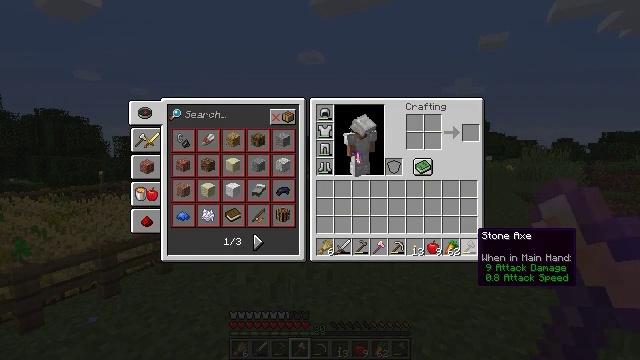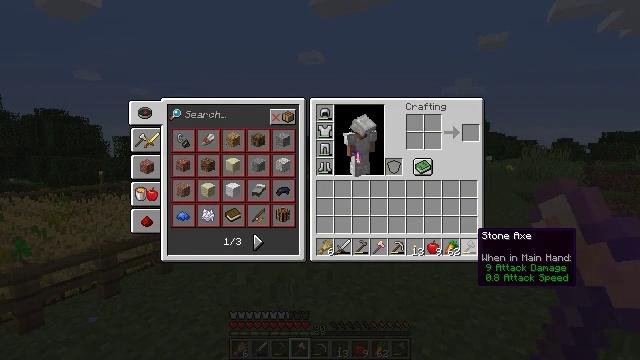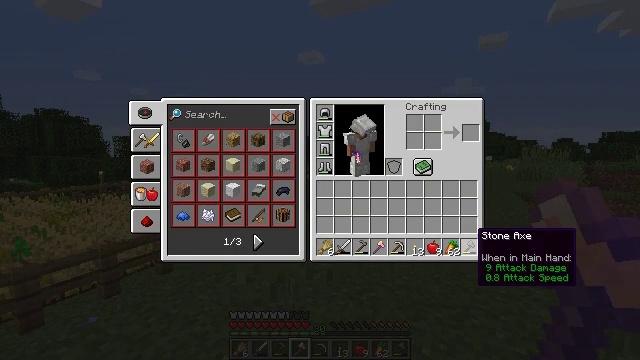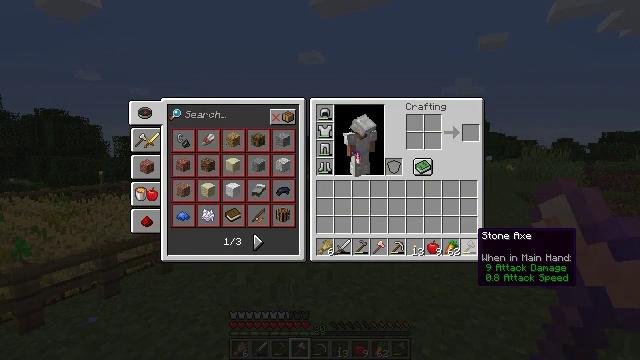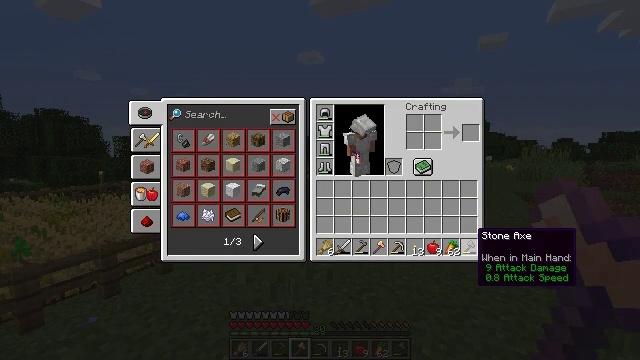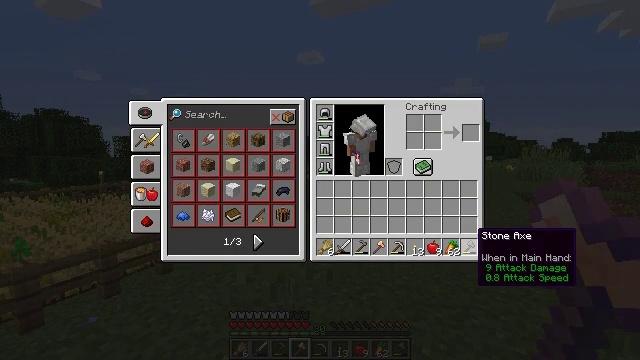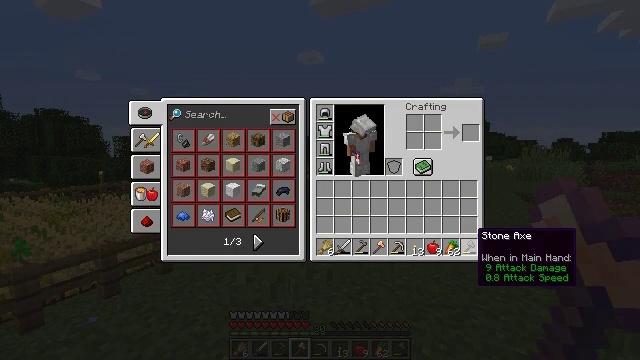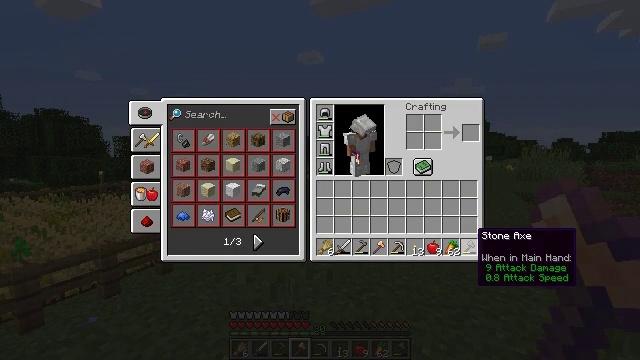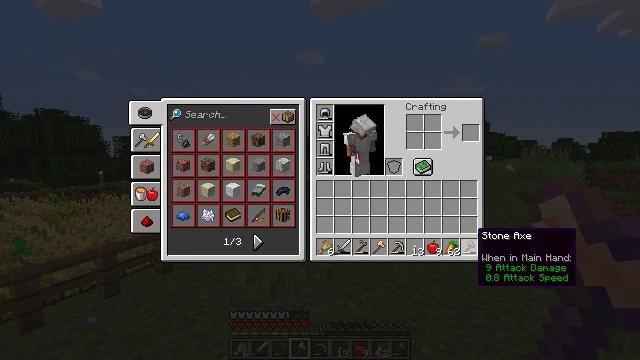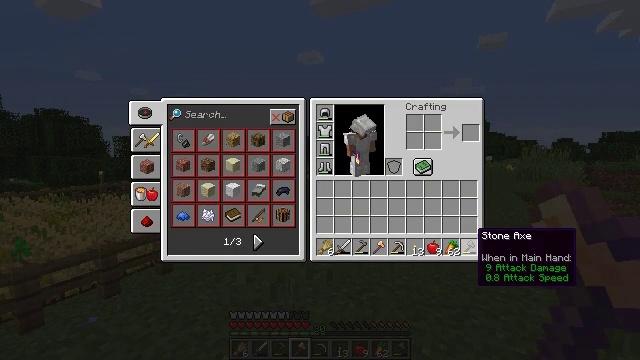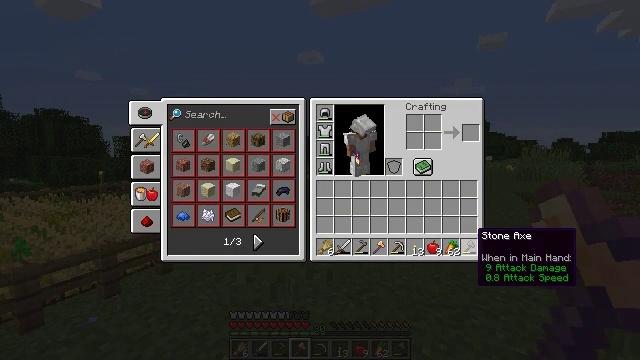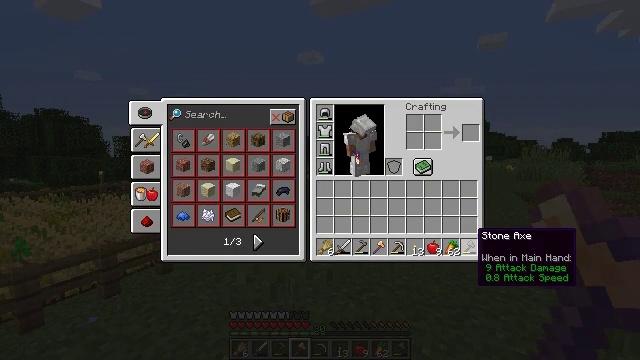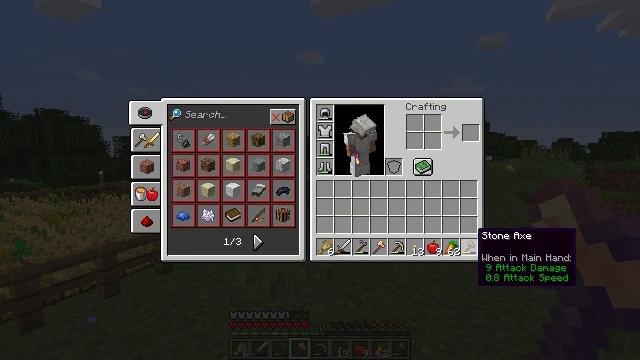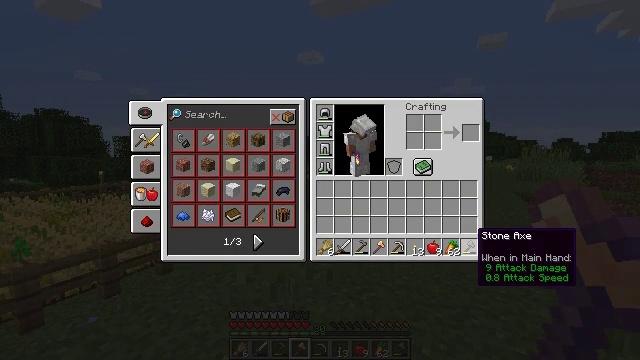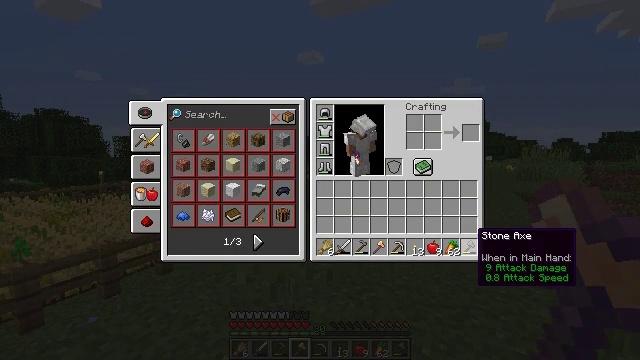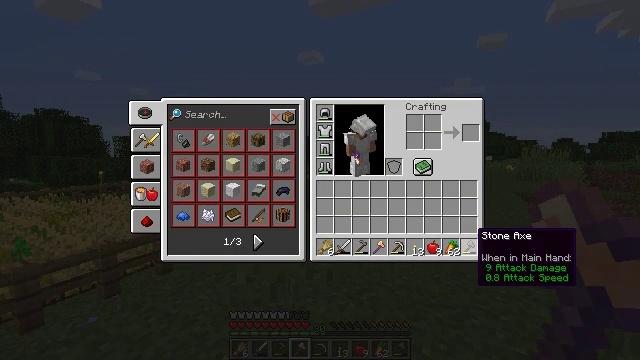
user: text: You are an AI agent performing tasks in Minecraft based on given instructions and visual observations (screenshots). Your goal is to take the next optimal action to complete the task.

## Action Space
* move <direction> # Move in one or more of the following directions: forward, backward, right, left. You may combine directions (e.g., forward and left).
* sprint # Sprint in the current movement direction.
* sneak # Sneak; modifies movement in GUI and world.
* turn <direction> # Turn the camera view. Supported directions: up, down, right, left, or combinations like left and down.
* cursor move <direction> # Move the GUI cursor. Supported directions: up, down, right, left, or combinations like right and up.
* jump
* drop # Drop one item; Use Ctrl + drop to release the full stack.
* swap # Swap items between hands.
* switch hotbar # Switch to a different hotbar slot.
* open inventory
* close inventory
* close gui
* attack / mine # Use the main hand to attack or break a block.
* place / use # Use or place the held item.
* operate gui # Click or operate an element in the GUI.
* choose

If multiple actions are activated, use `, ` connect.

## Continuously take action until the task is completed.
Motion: motion action
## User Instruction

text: Mine the oak log.
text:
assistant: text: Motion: no_op
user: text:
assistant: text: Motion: no_op
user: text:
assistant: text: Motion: no_op
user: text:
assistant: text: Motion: no_op
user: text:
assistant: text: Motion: no_op
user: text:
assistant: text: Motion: no_op
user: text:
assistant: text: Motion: no_op
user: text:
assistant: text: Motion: no_op
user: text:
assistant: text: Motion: no_op
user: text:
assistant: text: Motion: no_op
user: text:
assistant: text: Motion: no_op
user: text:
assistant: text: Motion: no_op
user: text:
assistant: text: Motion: no_op
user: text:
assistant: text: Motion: no_op
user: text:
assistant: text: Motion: no_op
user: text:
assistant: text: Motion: no_op
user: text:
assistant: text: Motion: no_op
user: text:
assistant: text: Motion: no_op
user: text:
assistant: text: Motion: no_op
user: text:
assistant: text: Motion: no_op
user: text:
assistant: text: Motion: no_op
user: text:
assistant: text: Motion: no_op
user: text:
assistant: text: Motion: no_op
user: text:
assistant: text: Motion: no_op
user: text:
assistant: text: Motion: no_op
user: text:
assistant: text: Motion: no_op
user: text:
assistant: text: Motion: no_op
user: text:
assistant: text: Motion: no_op
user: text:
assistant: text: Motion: no_op
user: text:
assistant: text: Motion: no_op